Aerial crown-view tile of a tropical tree (Barro Colorado Island, Panama), acquired 20250715:
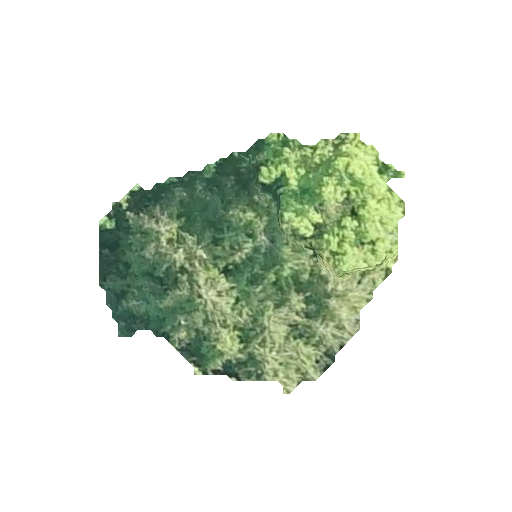
Species: Quararibea stenophylla
GBIF accepted scientific name: Quararibea stenophylla
Crown area: 82.605 m²